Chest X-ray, PA view. Patient: 50 years old, sex F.
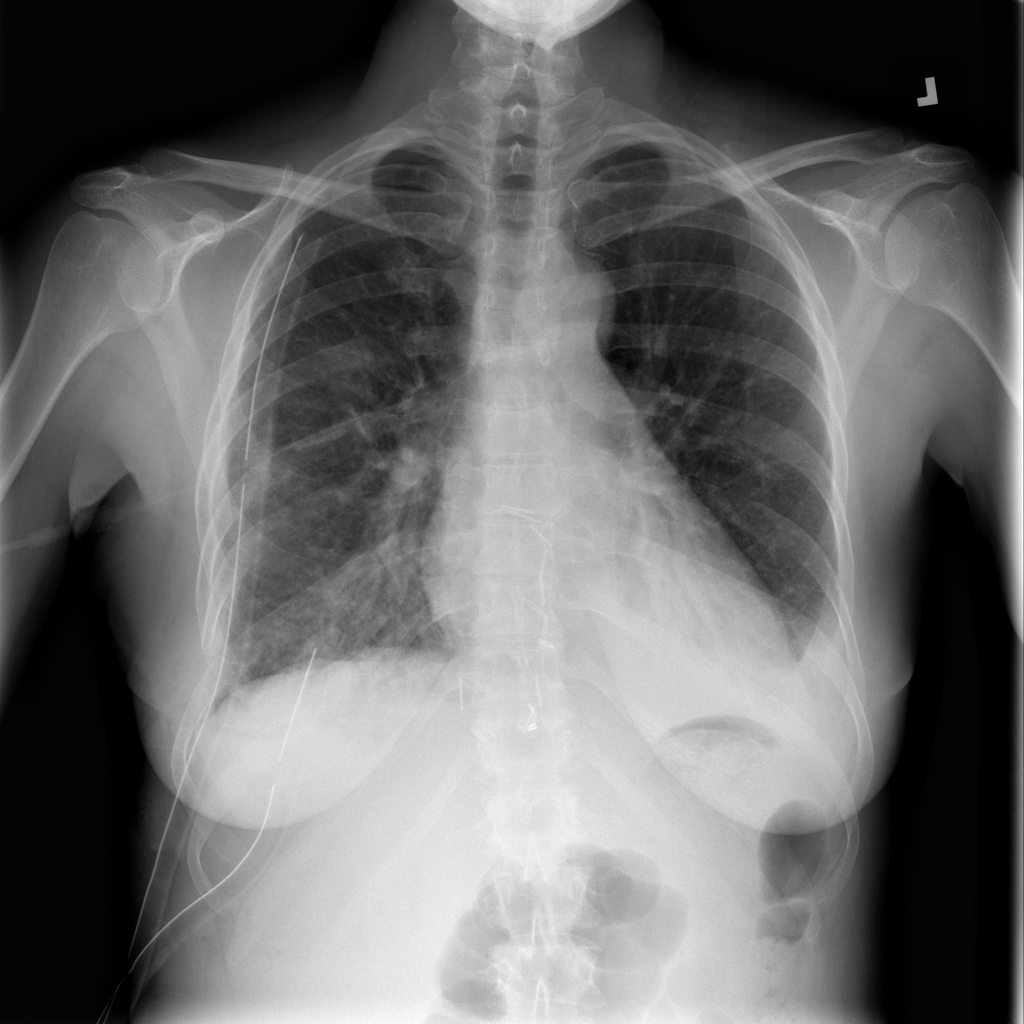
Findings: No Finding